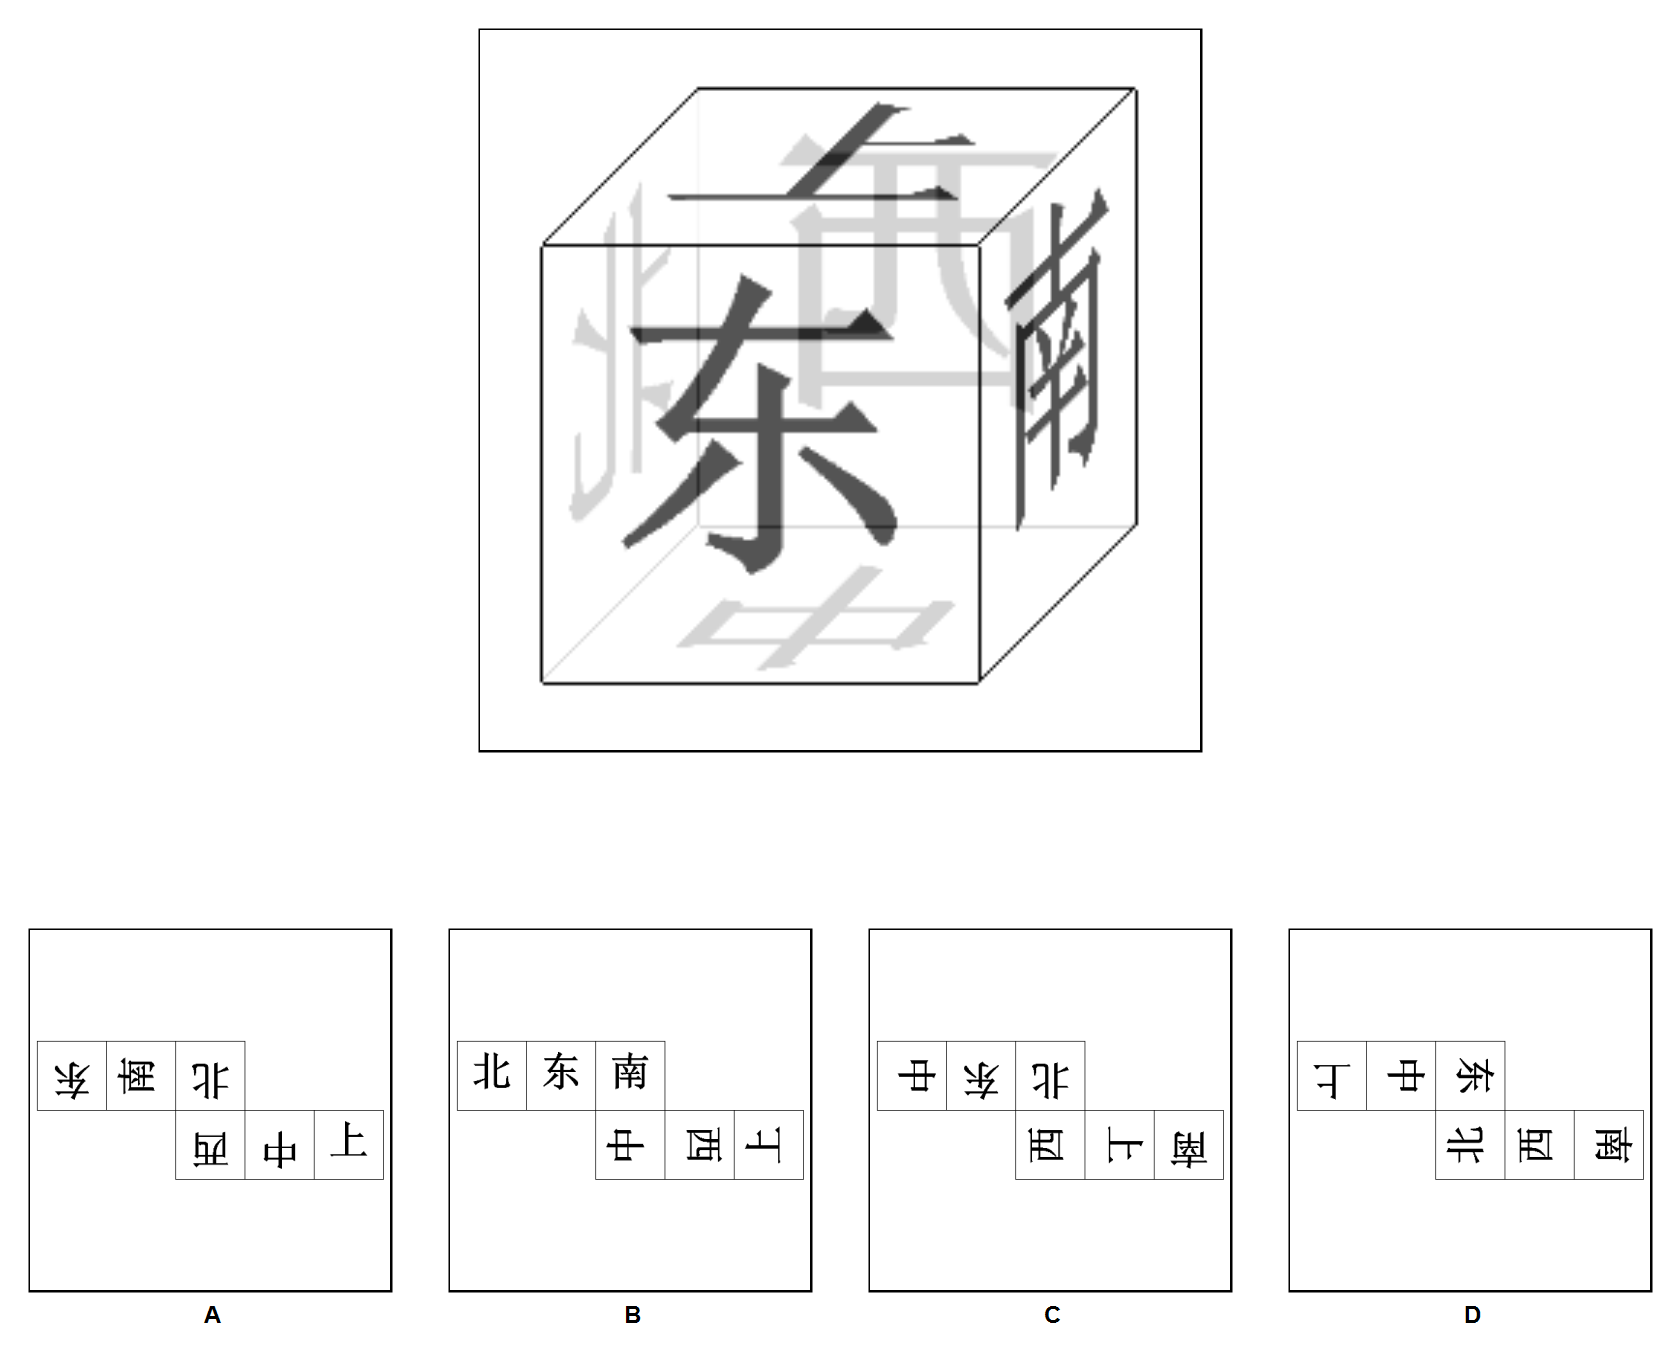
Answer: B